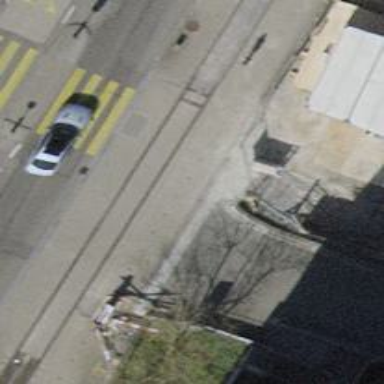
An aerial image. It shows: Railway crossing.